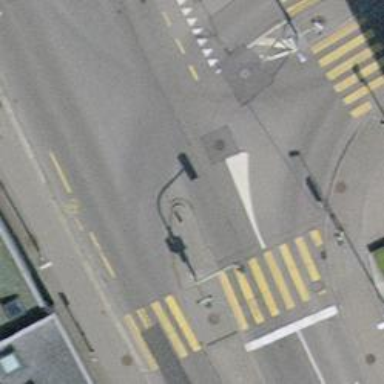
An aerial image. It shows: Road with traffic signals.